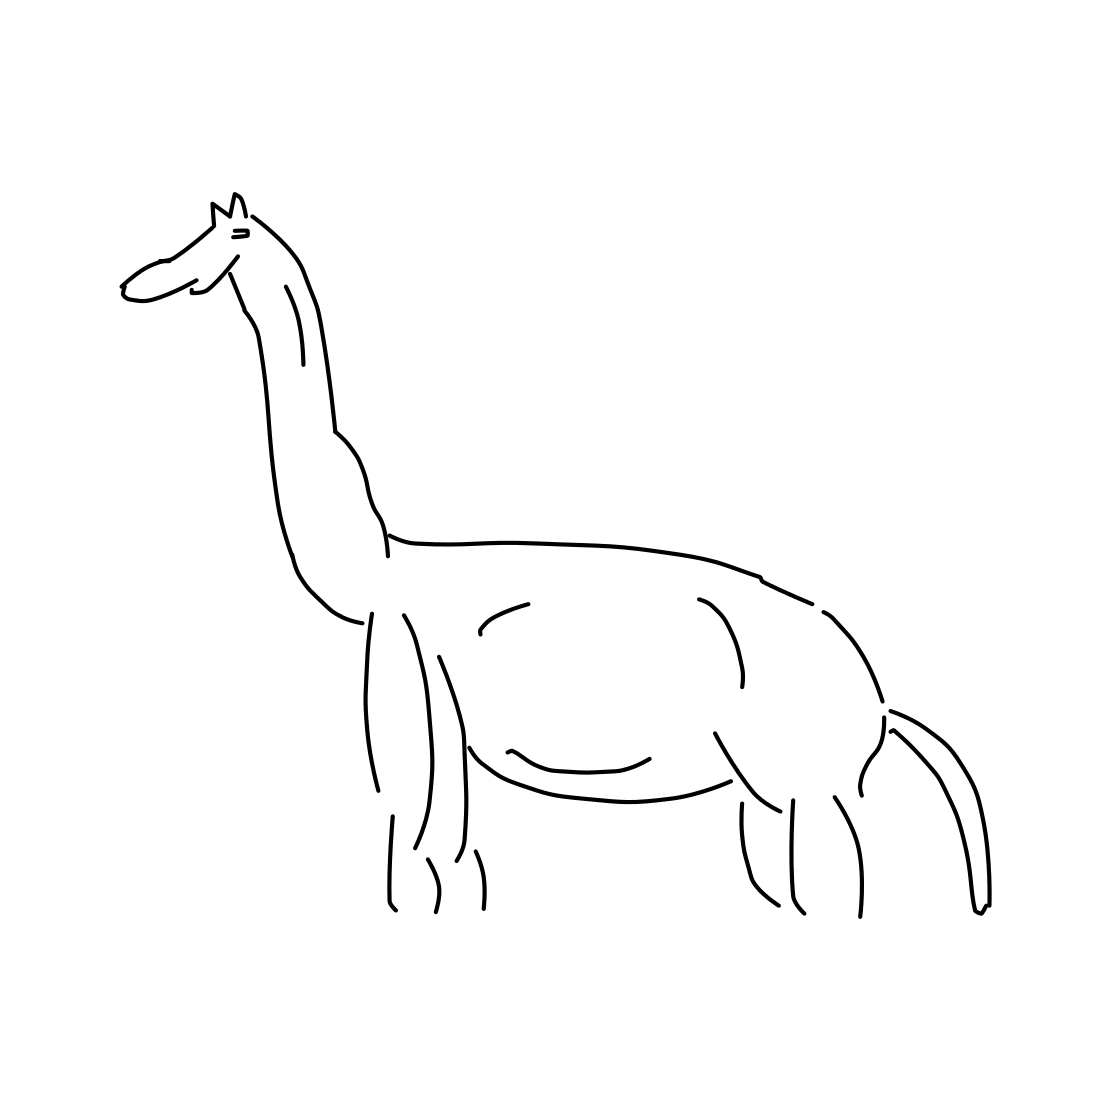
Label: giraffe